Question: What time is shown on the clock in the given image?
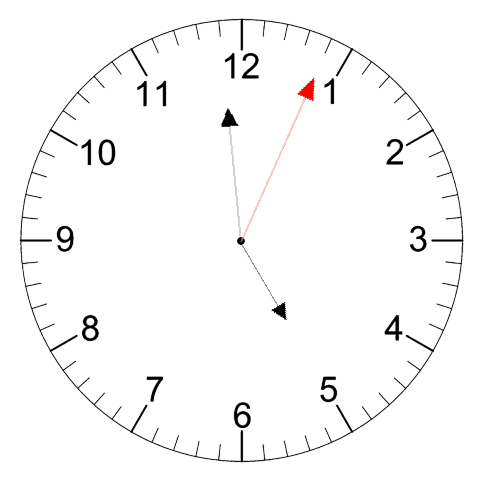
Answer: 04:59:04